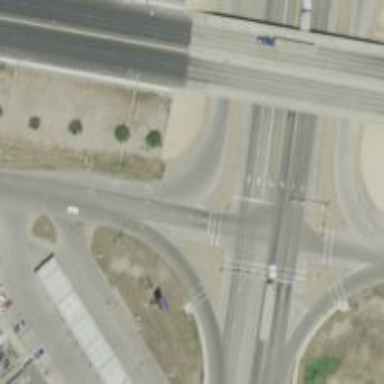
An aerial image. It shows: Primary link highway with turnaround junction.